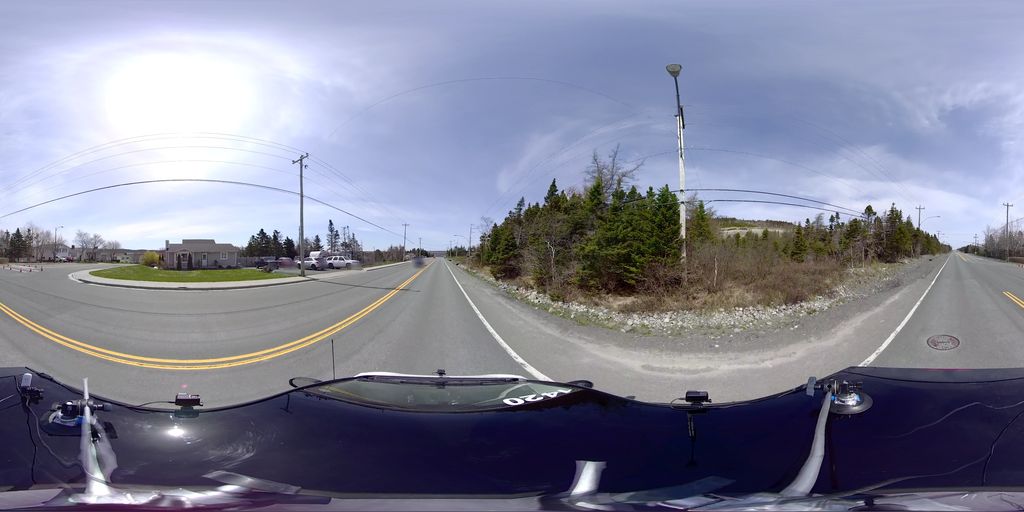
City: st_johns